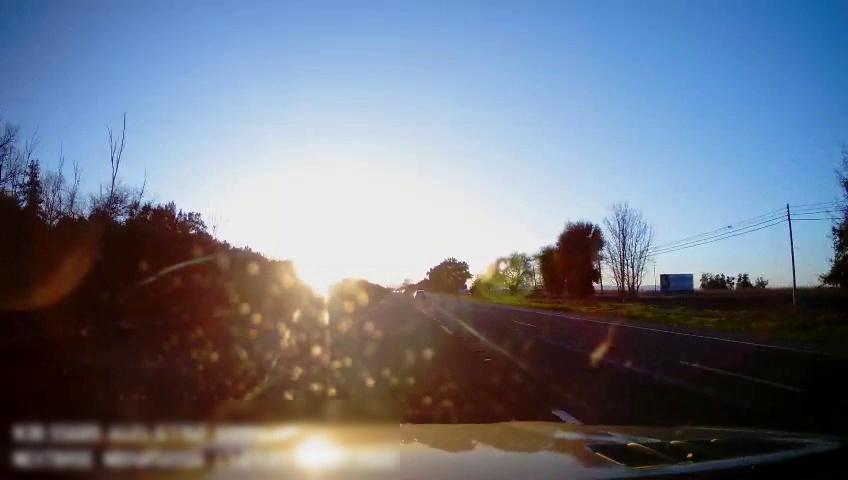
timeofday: Day
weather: Sunny
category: Drivable Space
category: Vehicles | Car
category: Lanes | Alternate Lane
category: Lanes | Current Lane
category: Lanes | Current Lane
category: Lanes | Alternate Lane
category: Traffic | Signs